Interaction volume radius: 5 \u00c5
Interaction volume height: 20 \u00c5
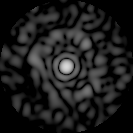
Disorder parameter: 0.8724